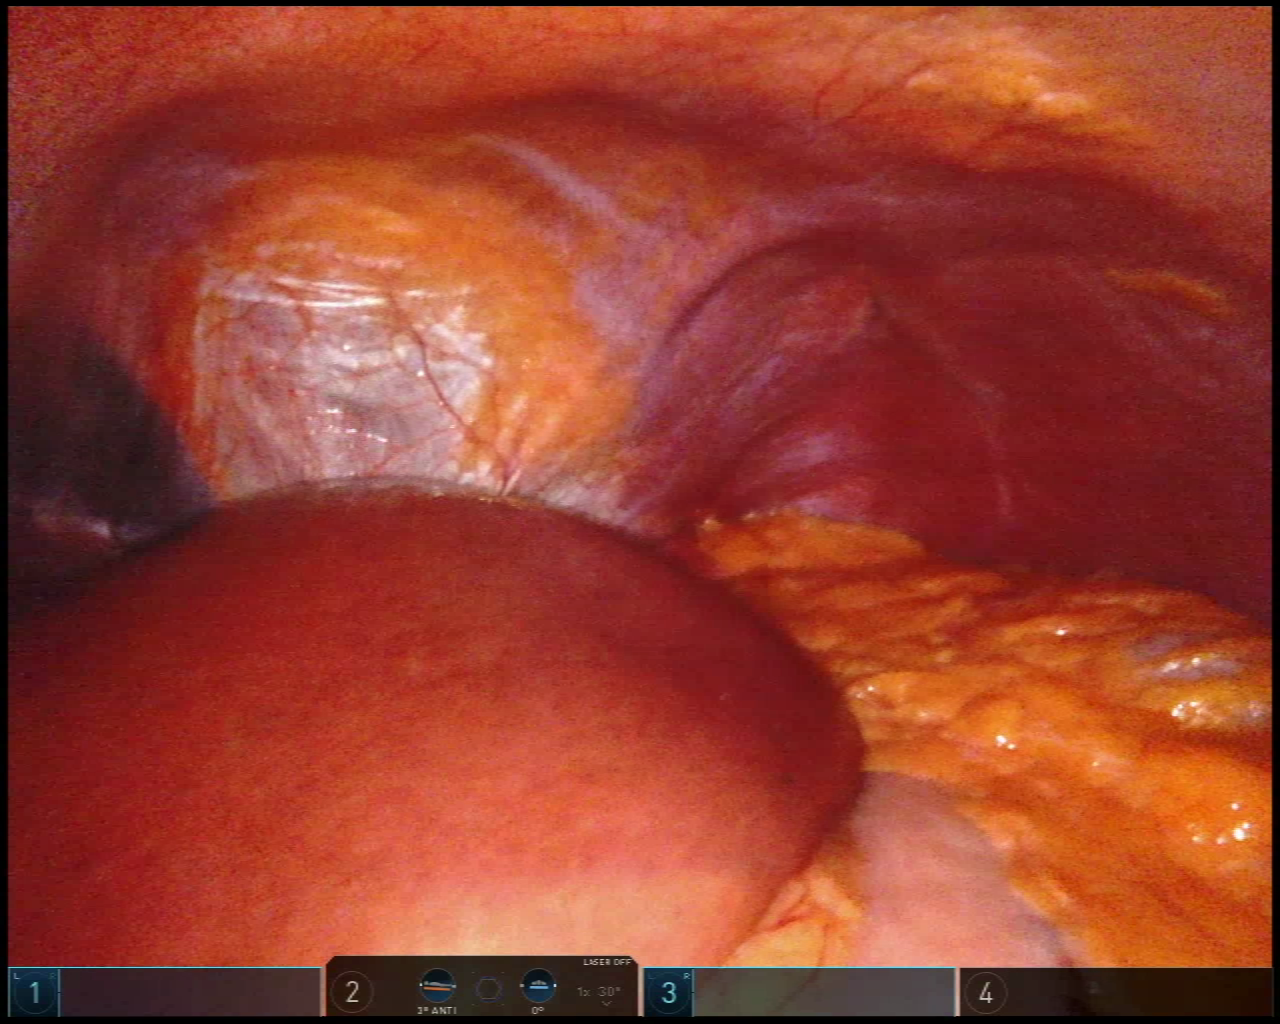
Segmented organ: liver
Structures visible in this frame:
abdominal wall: yes
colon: yes
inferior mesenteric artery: no
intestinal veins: no
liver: yes
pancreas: no
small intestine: no
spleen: no
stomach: yes
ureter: no
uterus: no
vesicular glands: no